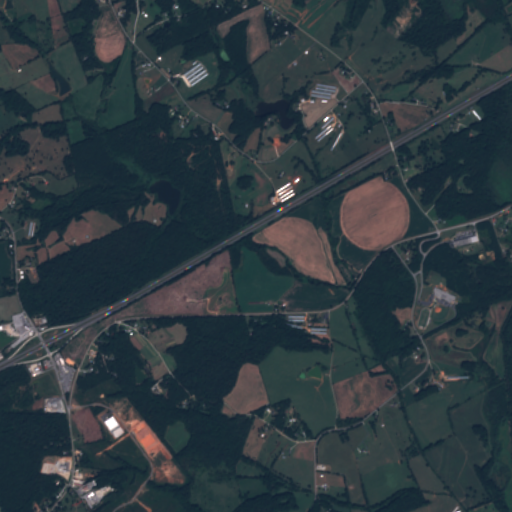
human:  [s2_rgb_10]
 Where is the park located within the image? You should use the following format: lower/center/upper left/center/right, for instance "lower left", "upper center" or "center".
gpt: The park is located in the center right of the image.
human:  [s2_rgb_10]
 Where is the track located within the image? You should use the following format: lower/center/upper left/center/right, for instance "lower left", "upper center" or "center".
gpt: The track is located in the center right of the image.
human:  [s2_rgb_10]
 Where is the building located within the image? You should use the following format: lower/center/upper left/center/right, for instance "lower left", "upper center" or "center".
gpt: The building is located in the center right of the image.
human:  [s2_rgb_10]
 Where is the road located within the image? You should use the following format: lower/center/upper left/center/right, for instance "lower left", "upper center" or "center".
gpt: There is no road in the image.